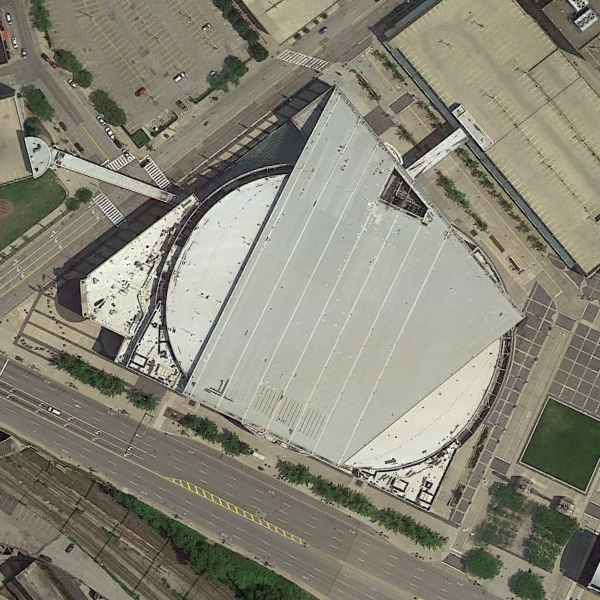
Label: Center